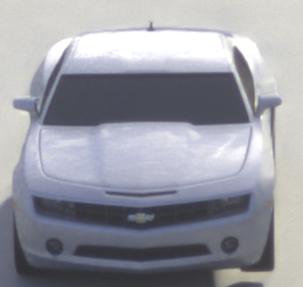
Make: Chevrolet
Model: Camaro Cabriolet 6.2 V8
Detailed model: Camaro (V) Coupé
Model produced from: 2011/09
Model produced until: 2014/02
Doors: 2
Color: white
Road condition: dry road
Daytime: morning or afternoon
Contrast: medium contrast